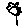
Label: flower